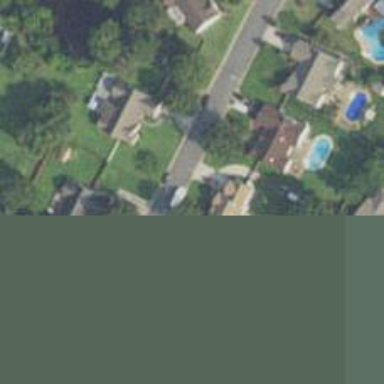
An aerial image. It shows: Neighborhood.